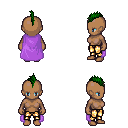
a pixel art fantasy rpg character, female body template, human, dark skin, lavender cape, gold greaves, green mohawk hairstyle, four views (front, back, left, right), 2x2 character sprite sheet, small pixel art, hard edges, no anti-aliasing